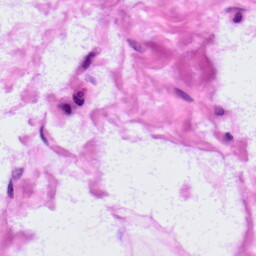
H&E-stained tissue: LymphNode